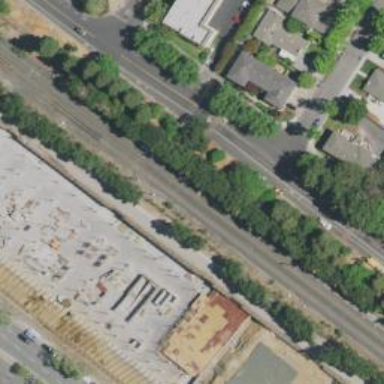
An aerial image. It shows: Railway crossover.